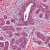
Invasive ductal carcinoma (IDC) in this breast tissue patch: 0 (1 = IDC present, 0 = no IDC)